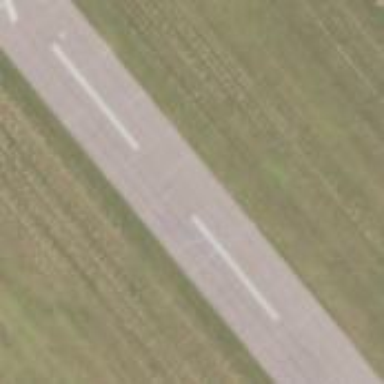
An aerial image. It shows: Asphalt taxiway at the airport.